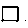
Label: square